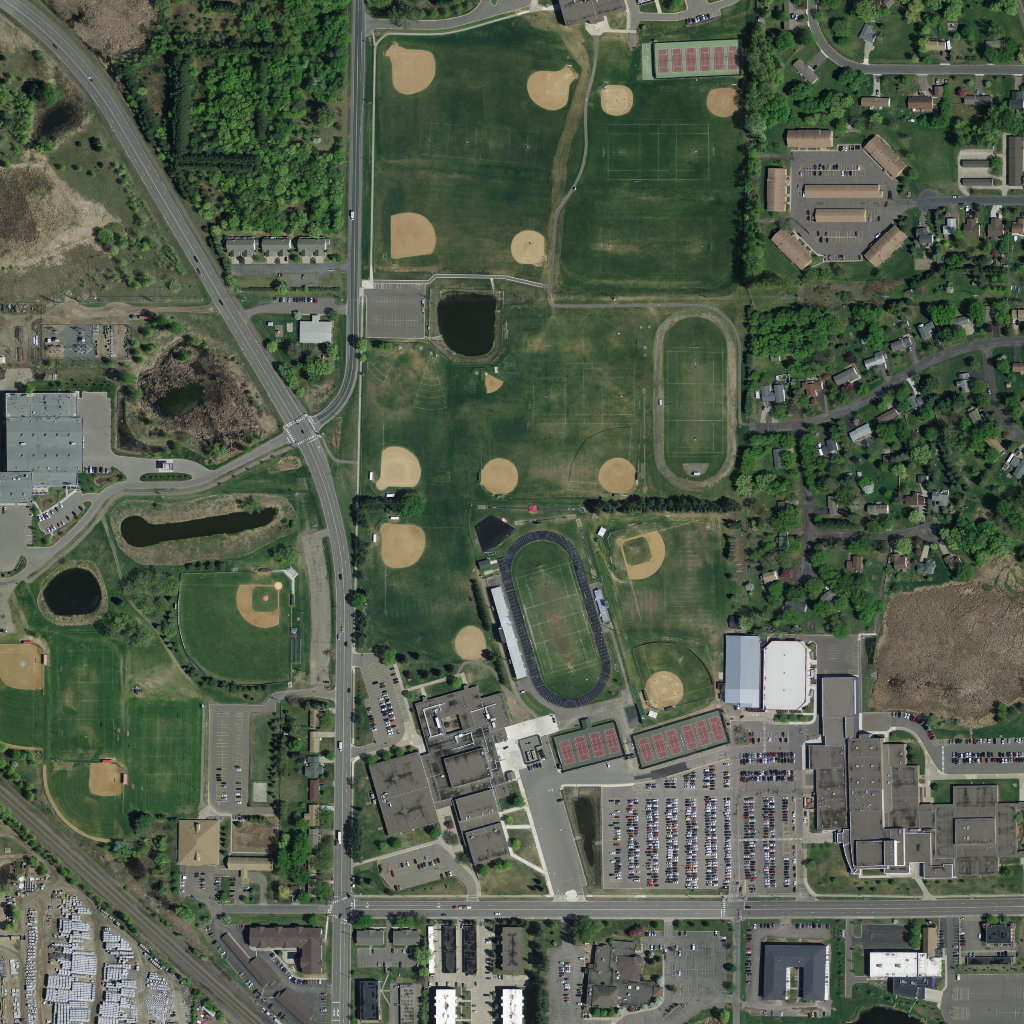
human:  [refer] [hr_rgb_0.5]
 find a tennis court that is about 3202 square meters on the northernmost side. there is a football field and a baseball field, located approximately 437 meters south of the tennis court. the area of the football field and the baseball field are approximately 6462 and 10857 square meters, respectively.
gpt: <box>[[64, 3, 72, 7, 0]]</box>

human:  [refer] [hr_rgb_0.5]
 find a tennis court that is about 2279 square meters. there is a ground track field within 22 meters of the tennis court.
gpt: <box>[[54, 70, 60, 75, 0]]</box>